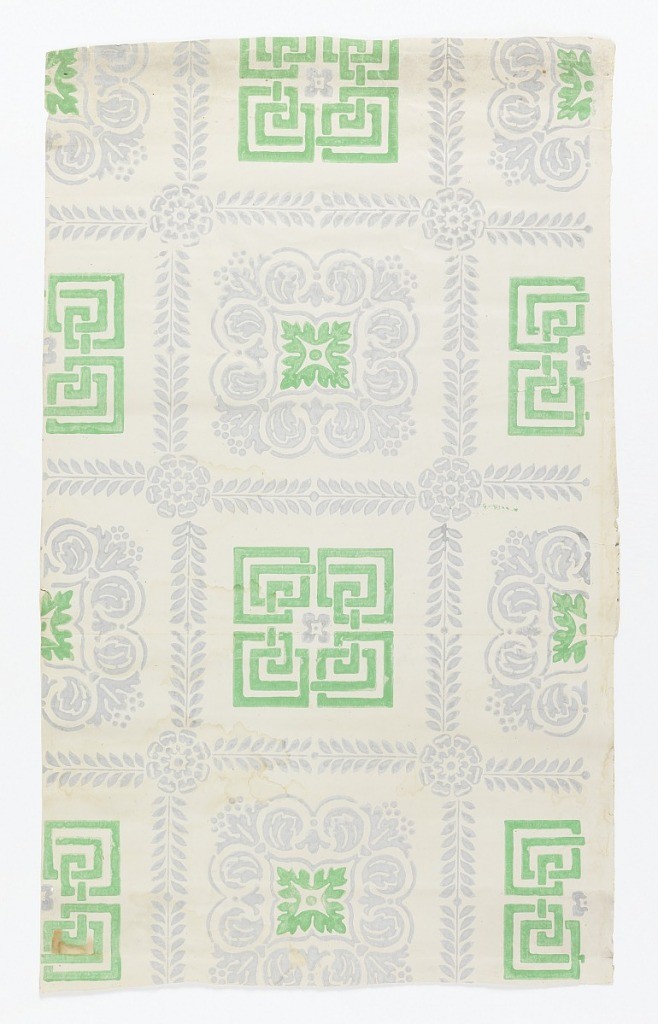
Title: Sidewall
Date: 1815
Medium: Block-printed on handmade paper
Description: Framework of squares formed by conventionalized palmette branches, with rosettes at corners, enclosing alternating motifs of meander and foliage rinceaux. Printed in green and pale violet.